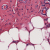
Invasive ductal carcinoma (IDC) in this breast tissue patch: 0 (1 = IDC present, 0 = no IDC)